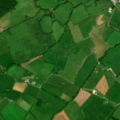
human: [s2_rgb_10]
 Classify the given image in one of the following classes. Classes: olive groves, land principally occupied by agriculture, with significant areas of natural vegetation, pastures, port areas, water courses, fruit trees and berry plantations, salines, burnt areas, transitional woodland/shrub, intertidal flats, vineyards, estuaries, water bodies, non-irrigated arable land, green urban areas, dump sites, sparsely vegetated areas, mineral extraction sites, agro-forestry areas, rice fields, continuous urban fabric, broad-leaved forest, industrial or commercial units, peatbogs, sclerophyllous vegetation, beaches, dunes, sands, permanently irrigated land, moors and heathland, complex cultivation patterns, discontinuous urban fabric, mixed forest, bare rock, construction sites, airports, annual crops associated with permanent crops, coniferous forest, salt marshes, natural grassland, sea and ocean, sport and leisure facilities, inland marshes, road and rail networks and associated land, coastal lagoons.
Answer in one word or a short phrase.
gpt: pastures, land principally occupied by agriculture, with significant areas of natural vegetation, mixed forest